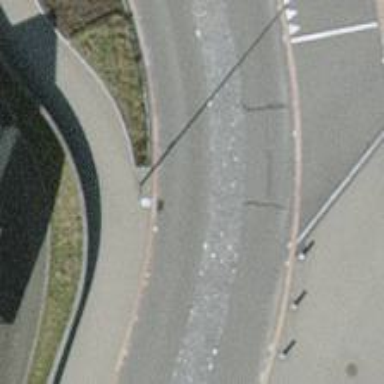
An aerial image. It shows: Sidewalk along the footway.